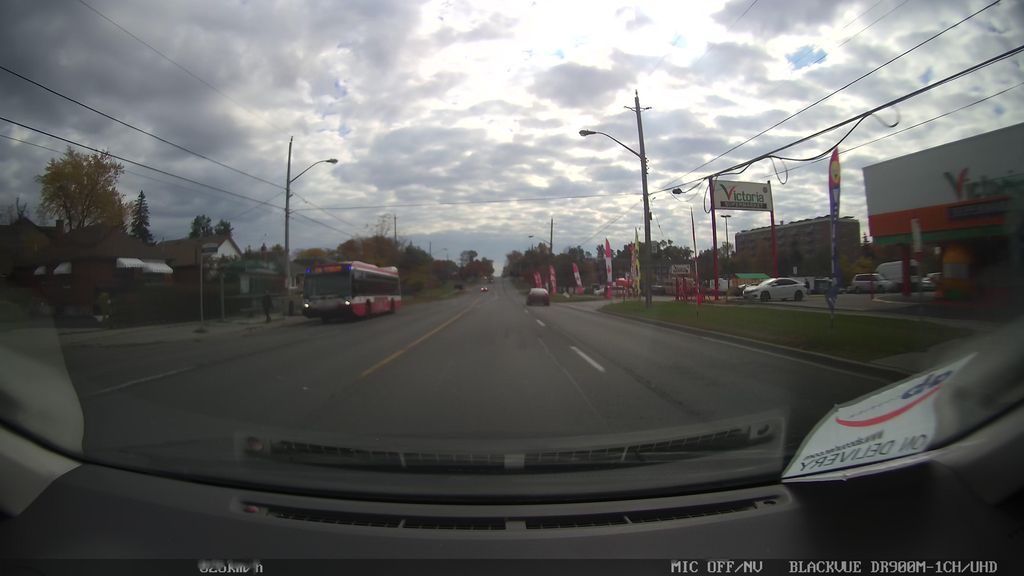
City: toronto